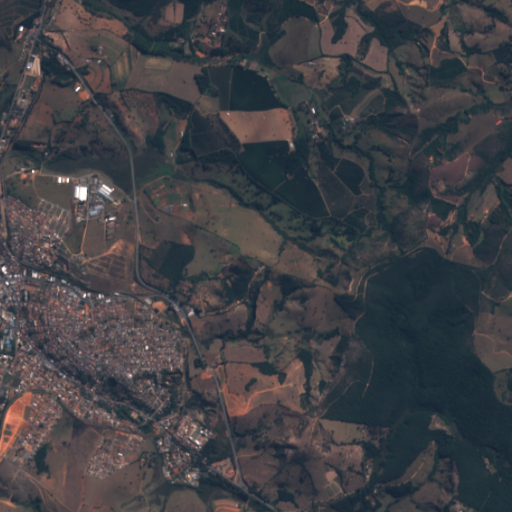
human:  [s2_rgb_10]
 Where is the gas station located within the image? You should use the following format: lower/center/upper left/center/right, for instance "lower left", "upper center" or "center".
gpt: The gas station is located in the lower left of the image.
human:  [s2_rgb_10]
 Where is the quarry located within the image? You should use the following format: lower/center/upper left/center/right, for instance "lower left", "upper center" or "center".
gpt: The quarry is located in the lower center of the image.
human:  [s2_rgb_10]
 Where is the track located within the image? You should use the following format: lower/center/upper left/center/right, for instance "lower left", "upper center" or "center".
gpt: There is no track in the image.